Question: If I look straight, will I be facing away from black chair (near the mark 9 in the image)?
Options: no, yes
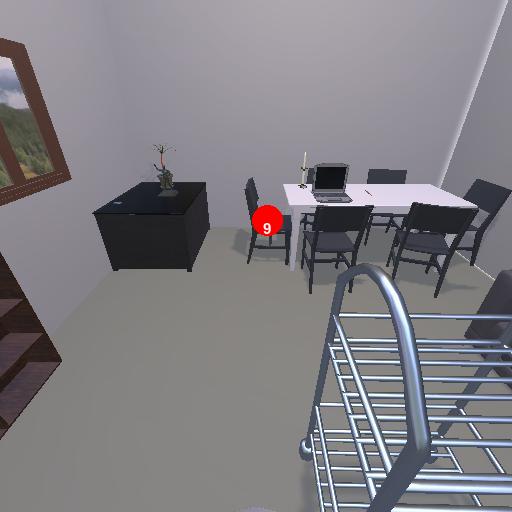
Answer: no